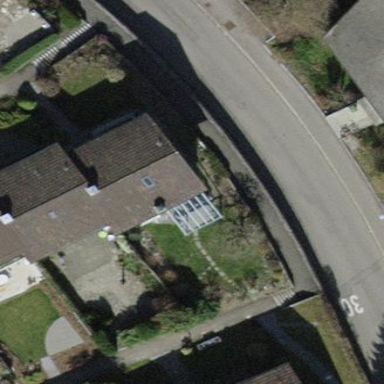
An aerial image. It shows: House with tile roof.